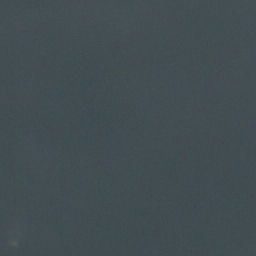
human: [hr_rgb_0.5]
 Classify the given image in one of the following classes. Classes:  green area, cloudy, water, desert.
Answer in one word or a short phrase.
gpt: cloudy